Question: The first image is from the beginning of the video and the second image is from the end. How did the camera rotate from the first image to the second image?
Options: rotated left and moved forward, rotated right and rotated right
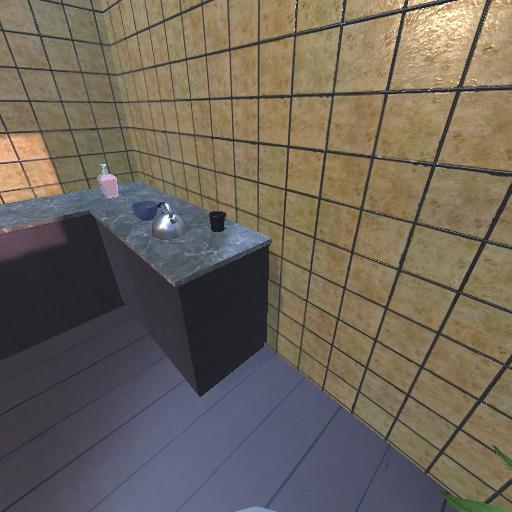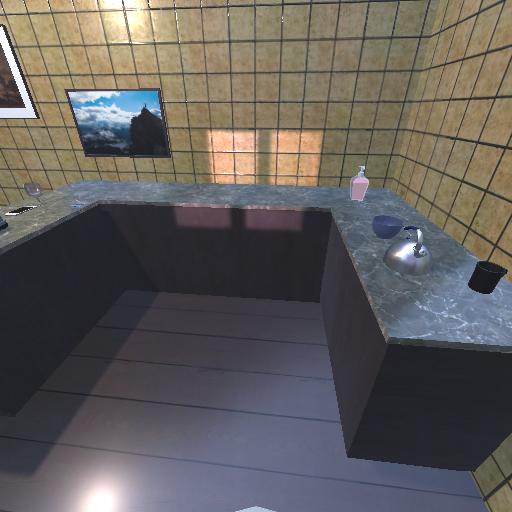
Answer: rotated left and moved forward